Question: I have a grid set up to display some input values and computed values.
The cells all use a custom template, based on the latest default template, that simply changes the color of editable cells:
'''
<div class="ngCellText"
ng-class="col.colIndex() + (col.enableCellEdit ? ' blueCel' : '')"
style="text-align:right"
title="{{COL_FIELD}}">
<span ng-cell-text>{{COL_FIELD CUSTOM_FILTERS}}</span>
</div>
'''
It looks like this:

Next I've been tasked with adding a slight animation, like the cell background flashing green then fading back to white, whenever a value has changed. I'm fairly new to angular so I'm not sure where to start. None of the examples I've seen that use ng-animate (list add/remove, element show/hide, etc) seem to translate well to this scenario.
Can someone point me in the right direction, maybe an example of a div or span animating in response to a change in its inner HTML?
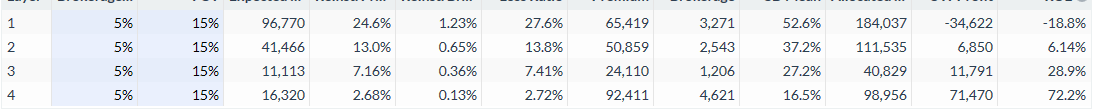
Answer: What you're going to want to do is a directive. The directive will need to simply assign a value to the item you want to flash and will be watching itself for the values to change. You can do the animation using CSS and angular's way of dealing with the CSS is pretty slick. You can create the directive like so...
'''
module.directive('customDirective', ['$compile', function($compile,) {
return {
transclude: true,
scope: {
resource: '='
},
link: function(scope, element, attrs){
//All the logic for assigning the value here.
scope.flash = true;
}
});
'''
Next you're going to want to create a template where you can insert this directive.
'''
<div custom-directive ng-show="flash" class="fadein fadeout" resource="row.getProperty('resource')"></div>
'''
Use that template in the grid like so
'''
$scope.gridOptions = {
data: 'dataFromService',
columnDefs: [{field:'column', displayName:'Some Column', cellTemplate:
'<div custom-directive ng-show="flash" class="fadein fadeout"resource="row.getProperty('resource')"></div>'}
],
}
'''
One of the more important parts here are the class additions (fadein and fadeout)
Finally the CSS that will do most of the work.
'''
fadein.ng-hide-remove,
.fadeout.ng-hide-add {
-webkit-transition: 400ms ease-in-out all;
-moz-transition: 400ms ease-in-out all;
-o-transition: 400ms ease-in-out all;
transition: 400ms ease-in-out all;
display: block !important;
}
.fadein.ng-hide-remove,
.fadeout.ng-hide-add.ng-hide-add-active {
opacity: 0;
}
.fadeout.ng-hide-add,
.fadein.ng-hide-remove.ng-hide-remove-active {
opacity: 1;
}
'''
While this isn't exactly the CSS you'll need it'll give you the basic setup for what you need to do. This code is from a flashing save button that only appears when somebody saves the resource.